Question: I have example:
<URL>
But first line is not equals 1 pixel:

How can i fix this? (browser Google Chrome)
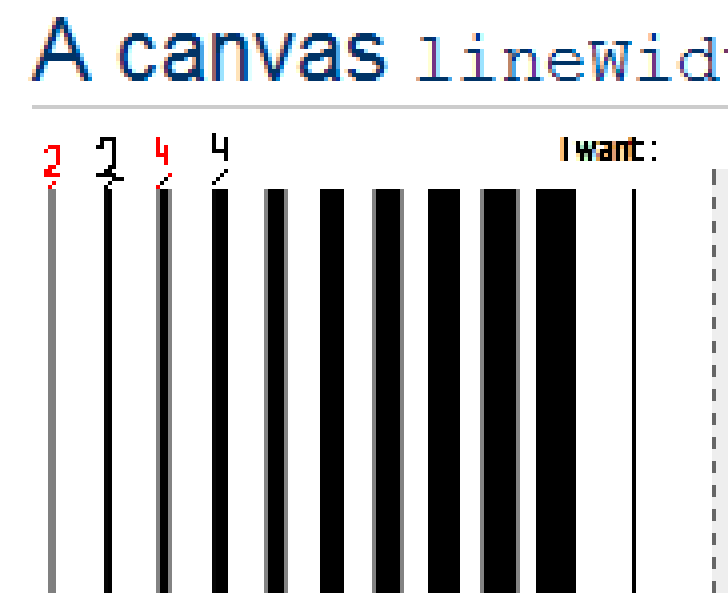
Answer: Always add 0.5 pixel to the position of your line to prevent the anti-aliasing.
<URL>